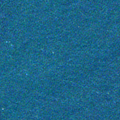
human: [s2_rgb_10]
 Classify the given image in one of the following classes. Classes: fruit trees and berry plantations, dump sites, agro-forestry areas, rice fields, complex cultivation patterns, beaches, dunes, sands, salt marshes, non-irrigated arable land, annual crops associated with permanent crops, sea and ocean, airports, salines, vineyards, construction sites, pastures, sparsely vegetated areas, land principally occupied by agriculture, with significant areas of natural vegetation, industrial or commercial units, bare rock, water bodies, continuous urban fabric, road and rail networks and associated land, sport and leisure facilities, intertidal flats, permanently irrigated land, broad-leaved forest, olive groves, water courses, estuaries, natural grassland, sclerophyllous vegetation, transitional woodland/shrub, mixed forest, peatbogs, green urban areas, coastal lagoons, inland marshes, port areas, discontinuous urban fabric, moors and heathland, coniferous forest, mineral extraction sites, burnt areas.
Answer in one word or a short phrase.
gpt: sea and ocean